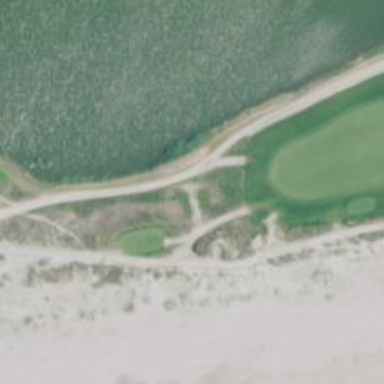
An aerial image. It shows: Path for both road and golf.